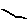
Label: line